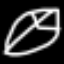
Label: leaf